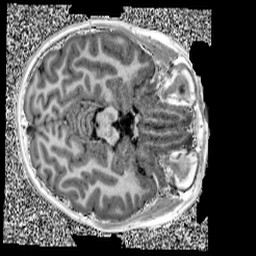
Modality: UNIT1
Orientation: axial
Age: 10
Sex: female
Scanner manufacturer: siemens
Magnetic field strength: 3 T
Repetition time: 4 s
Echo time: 0.00299 s